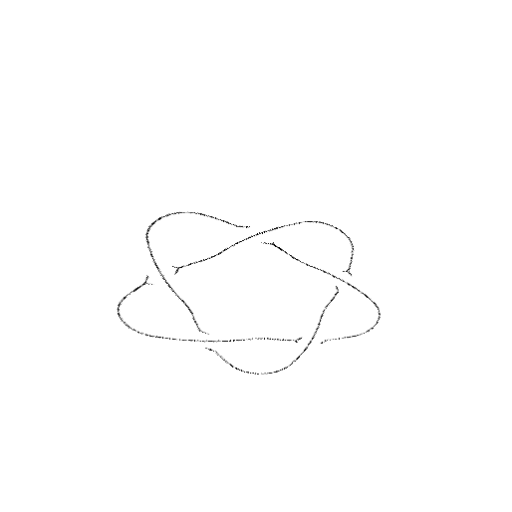
Crossing number: 5